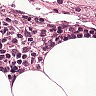
Metastatic tissue present: no